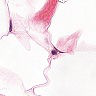
Metastatic tissue present: no